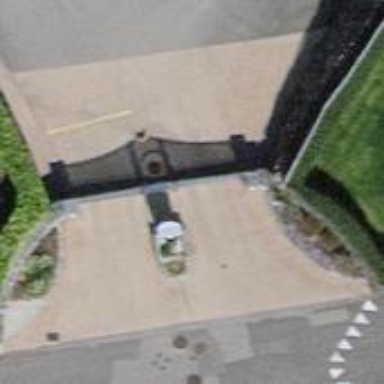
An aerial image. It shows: Gate.